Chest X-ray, PA view. Patient: 38 years old, sex M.
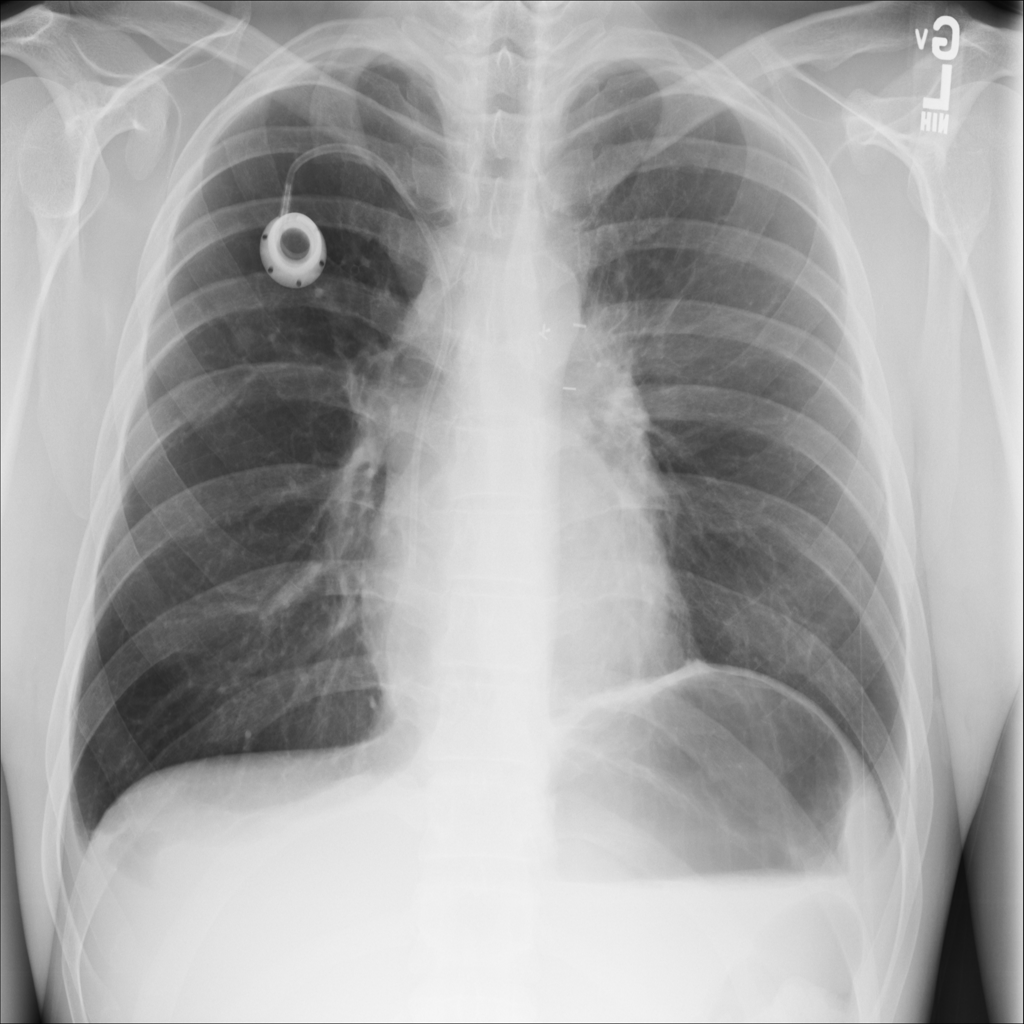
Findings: Effusion